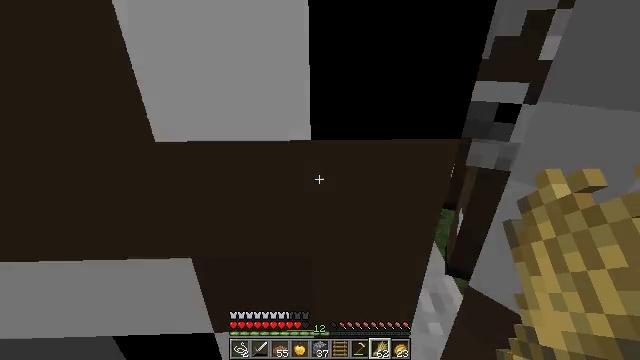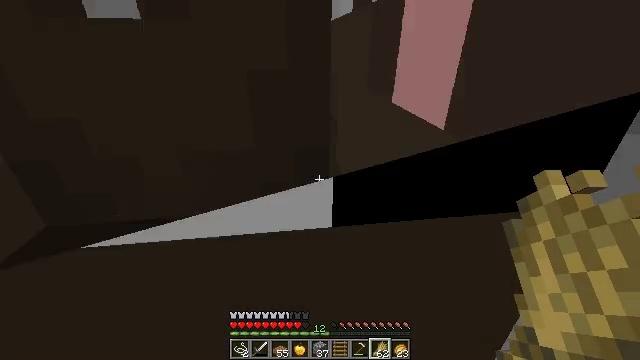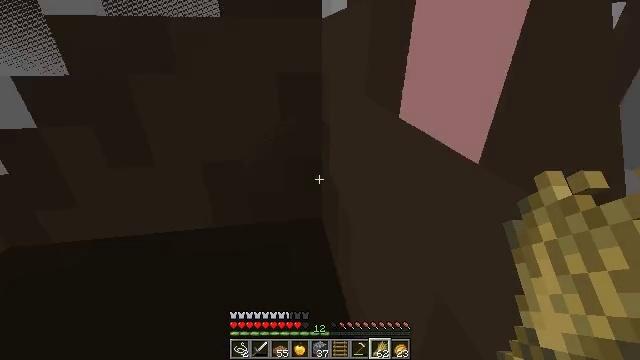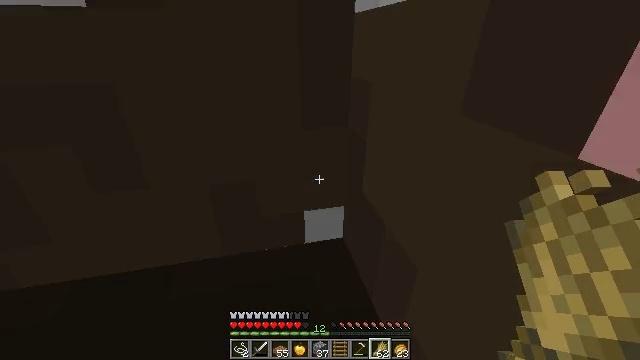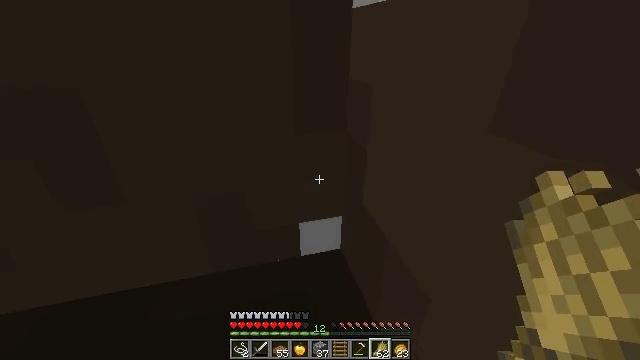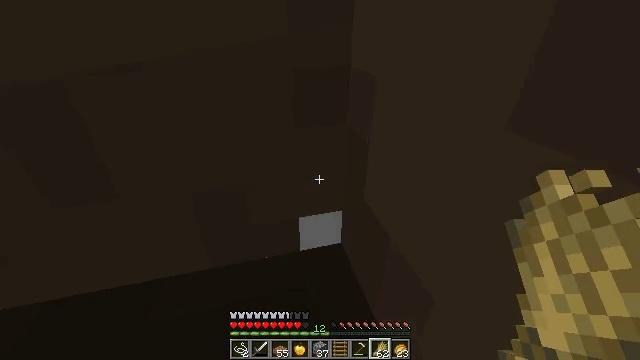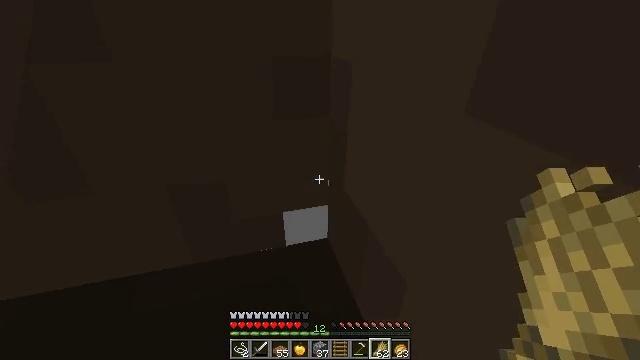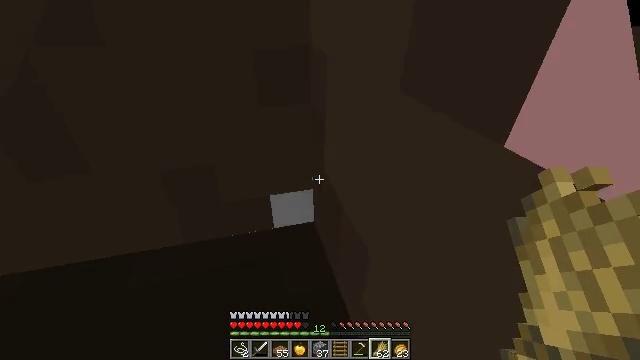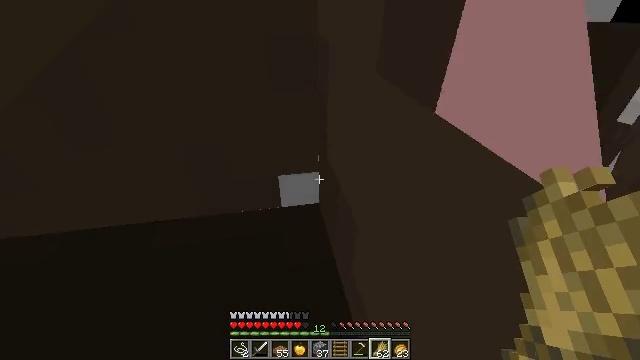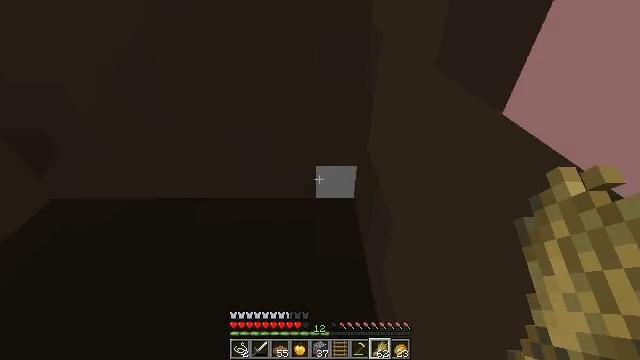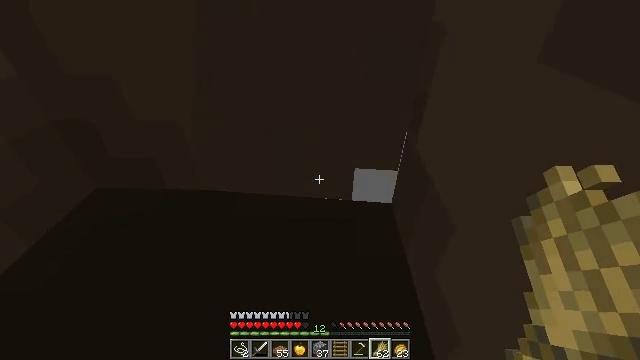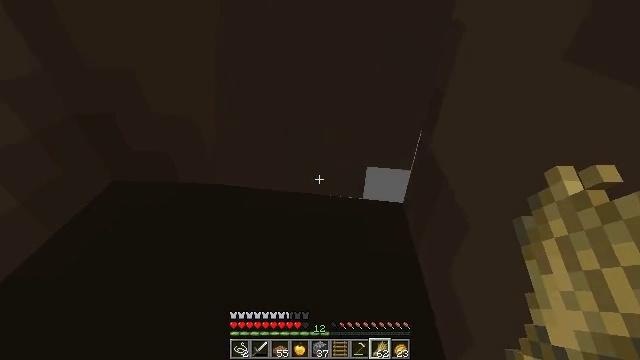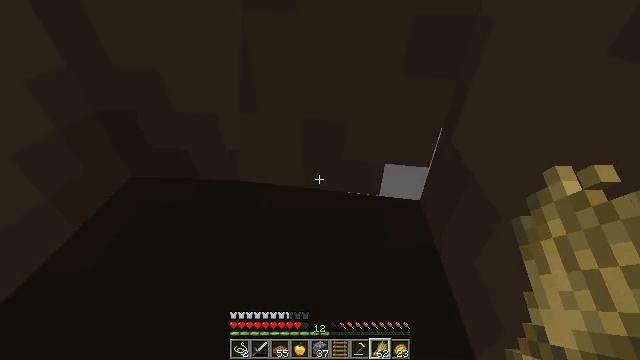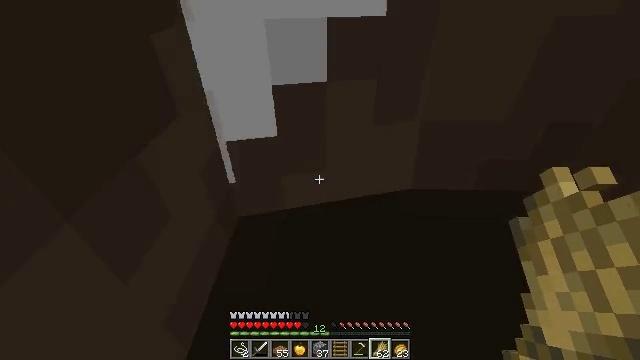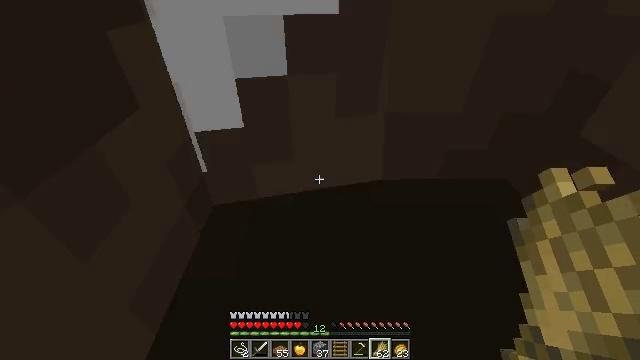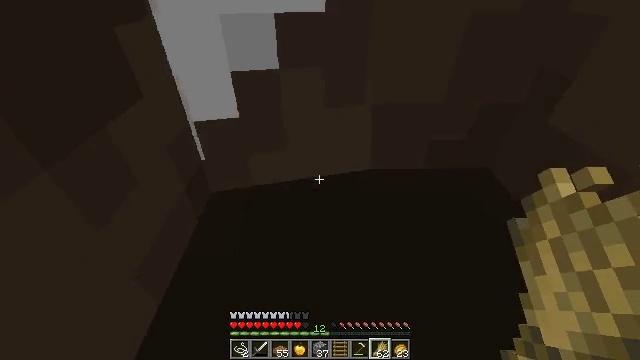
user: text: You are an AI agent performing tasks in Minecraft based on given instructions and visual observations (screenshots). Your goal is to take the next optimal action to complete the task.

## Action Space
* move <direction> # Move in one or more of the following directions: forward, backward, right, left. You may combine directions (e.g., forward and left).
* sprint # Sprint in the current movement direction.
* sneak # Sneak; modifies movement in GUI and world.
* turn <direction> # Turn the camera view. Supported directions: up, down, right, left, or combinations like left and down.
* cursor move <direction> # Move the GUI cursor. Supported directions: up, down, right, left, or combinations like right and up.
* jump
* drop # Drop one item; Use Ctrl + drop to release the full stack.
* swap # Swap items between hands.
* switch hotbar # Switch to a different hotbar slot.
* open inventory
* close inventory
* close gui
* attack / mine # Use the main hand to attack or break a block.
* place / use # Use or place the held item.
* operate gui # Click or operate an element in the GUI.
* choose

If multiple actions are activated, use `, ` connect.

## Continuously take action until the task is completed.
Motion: motion action
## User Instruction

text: Mine the jungle trapdoor.
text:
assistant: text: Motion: move forward and move right, sneak, turn right
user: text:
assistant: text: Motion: move forward and move right, sneak
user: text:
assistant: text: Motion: move forward and move right, sneak
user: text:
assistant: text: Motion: move forward and move right, sneak
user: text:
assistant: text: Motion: move forward and move right, sneak, turn down
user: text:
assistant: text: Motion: move forward and move right, sneak, turn down
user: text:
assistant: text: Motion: move forward and move right, sneak
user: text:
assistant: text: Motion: move forward and move right, sneak, turn left and down
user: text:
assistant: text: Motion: move forward and move right, sneak, turn left and down
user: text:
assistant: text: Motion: move forward and move right, sneak, turn left
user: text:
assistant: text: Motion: move forward and move right, sneak, turn left
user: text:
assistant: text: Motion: move forward and move right, sneak, turn left
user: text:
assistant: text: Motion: move forward and move right, sneak
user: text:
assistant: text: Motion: move right, sneak
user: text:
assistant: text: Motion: move right, sneak
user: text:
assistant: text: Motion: move right, sneak, turn right
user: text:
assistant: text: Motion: move right, sneak, turn right and down
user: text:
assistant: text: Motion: move right, sneak, turn right
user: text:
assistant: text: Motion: move right, sneak, turn right
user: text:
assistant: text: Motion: move right, sneak, turn right
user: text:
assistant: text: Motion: move right, sneak, turn right and up
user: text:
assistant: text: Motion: move right, sneak, turn right and up
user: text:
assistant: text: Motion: move right, sneak
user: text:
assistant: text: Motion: move right, sneak
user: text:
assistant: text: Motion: move forward and move right, sneak
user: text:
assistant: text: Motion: move forward and move right, sneak
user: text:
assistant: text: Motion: move forward and move right, sneak
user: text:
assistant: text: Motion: move forward and move right, sneak, turn left
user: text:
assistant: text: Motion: move forward and move right, sneak, turn left
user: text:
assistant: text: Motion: move forward and move right, sneak